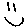
Label: smiley face